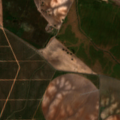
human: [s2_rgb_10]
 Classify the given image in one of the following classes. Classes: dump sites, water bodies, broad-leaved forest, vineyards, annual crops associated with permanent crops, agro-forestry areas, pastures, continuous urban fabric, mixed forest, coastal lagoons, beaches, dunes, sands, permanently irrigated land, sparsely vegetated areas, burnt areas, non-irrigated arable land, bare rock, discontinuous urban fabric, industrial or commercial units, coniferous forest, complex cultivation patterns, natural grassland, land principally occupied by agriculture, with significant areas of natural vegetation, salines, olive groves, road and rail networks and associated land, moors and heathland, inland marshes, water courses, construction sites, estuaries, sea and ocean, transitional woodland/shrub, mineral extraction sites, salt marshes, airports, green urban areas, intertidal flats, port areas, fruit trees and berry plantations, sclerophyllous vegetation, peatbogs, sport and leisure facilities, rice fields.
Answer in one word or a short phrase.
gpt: continuous urban fabric